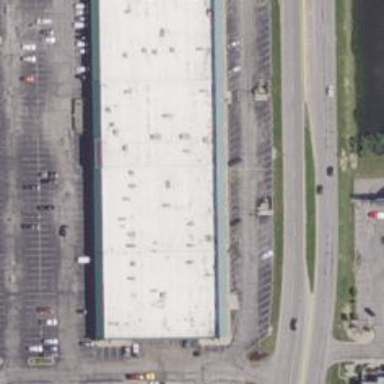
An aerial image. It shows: Swimming pool shop.